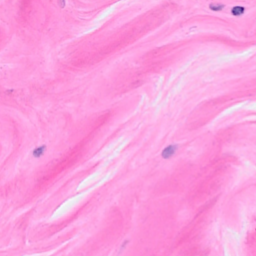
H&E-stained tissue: Breast